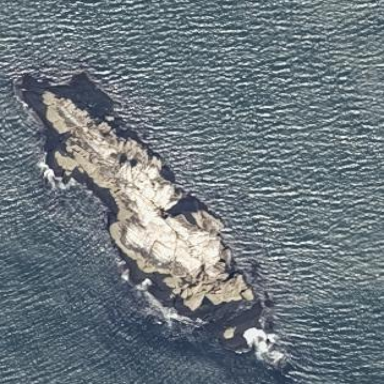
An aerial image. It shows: Island with natural coastline.